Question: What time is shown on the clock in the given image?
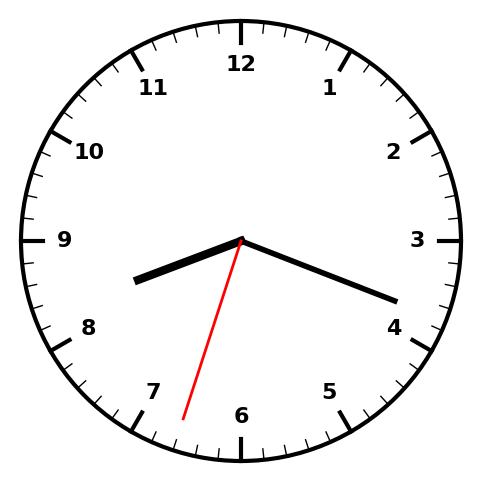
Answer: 08:18:33